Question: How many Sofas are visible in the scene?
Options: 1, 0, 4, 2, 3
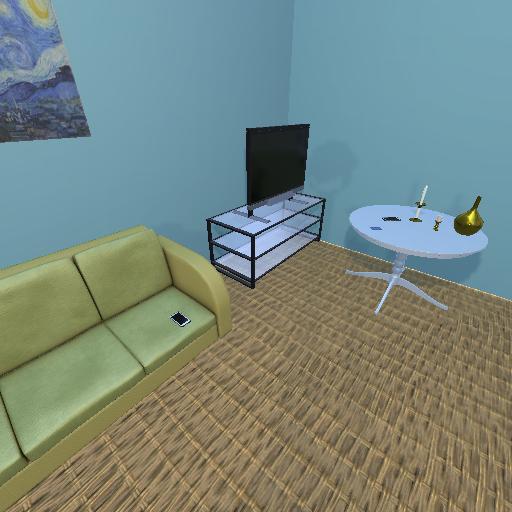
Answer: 1